Question: At the company I'm doing work for, we've recently migrated a Subversion repository to Git, but in the process, branch and merge points were lost, leaving us with a bunch of perfectly parallel unlinked branches. Because they have no branch points, git is unable to merge cleanly. We can't redo the migration because people have already been pushing additional commits to each of the different branches.
We decided we want to repair the git repository by extracting a list of branch and merge points from the subversion repository, matching them up to commit IDs in the git repository and then running 'git filter-branch' to rewrite all of the parent references.
That part worked fine. I did some test merges between branches to confirm that the surgery worked correctly and so far, so good. The issue is that during this process, the team has continued to work, adding various commits onto their individual branches, and because filter-branch causes new commit IDs to be generated, I have the case where the team's new commits are parented onto the old commits and I need to somehow get those commits now applied to the new rewritten tree.
I know that git rebase is often used for this kind of thing, but rebase seems to only work with common branch points, which is no longer the case.
I also tried to use git cherry-pick, but I haven't been successful with that as I don't know how it's supposed to work, which means I don't know how to interpret the unexpected output it's giving me and what I have read about how to use it is not particularly clear, either in terms of what commands to use or what the expected output be.
I've tried to illustrate the problem below:

-
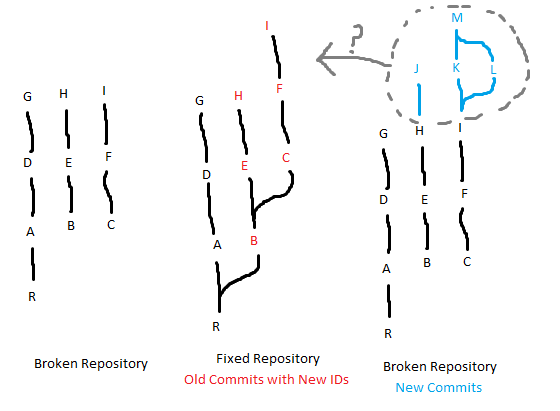
Answer: Depending on the number of branches that need these fixes, I'd be tempted to do something like the following for each branch:
'''
git rebase --onto H' H J
'''
This takes any commits between 'H' and 'J' and applies them on top of 'H'' (where 'H'' is the new ID of 'H' in your middle diagram).
This would work for the cases where there's a linear topology, but you'd need an extra flag for the other cases:
'''
git rebase --preserve-merges --onto I' I M
'''
This should preserve your merge topology containing 'K' and 'L'.
I also find this sort of problems a lot easier to resolve with <URL>.